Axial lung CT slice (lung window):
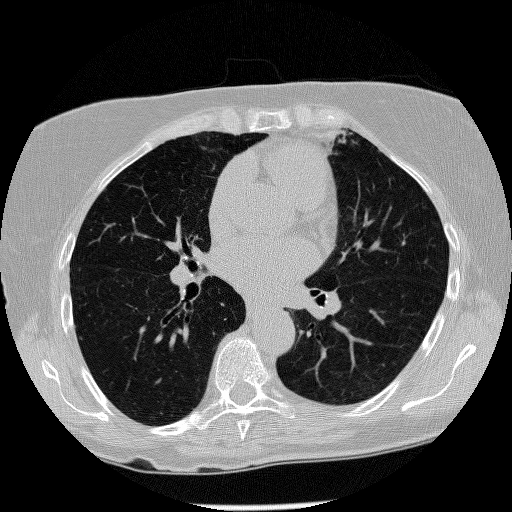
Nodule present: no